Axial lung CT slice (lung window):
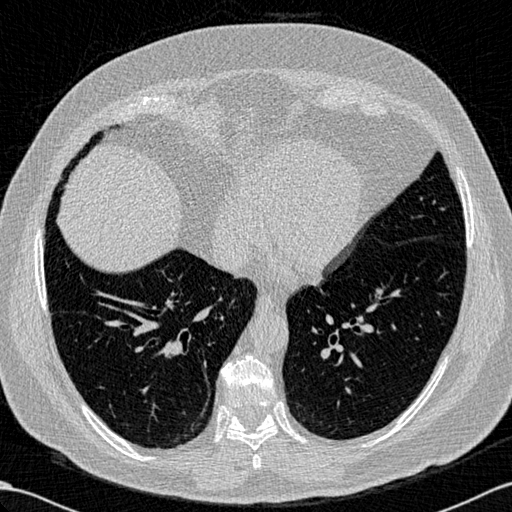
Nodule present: no